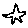
Label: star